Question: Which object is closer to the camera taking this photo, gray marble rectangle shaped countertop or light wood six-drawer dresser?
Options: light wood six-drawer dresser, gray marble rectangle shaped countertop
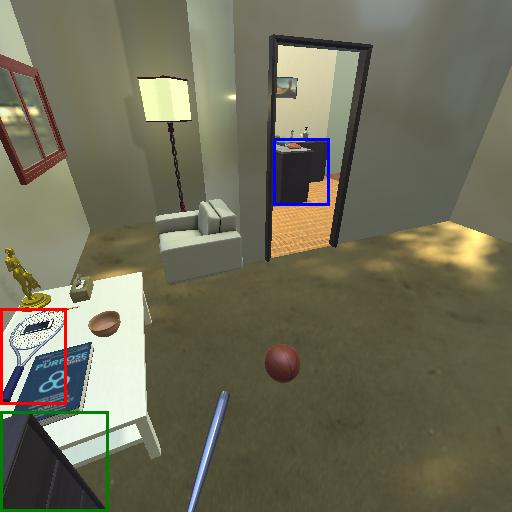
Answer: light wood six-drawer dresser